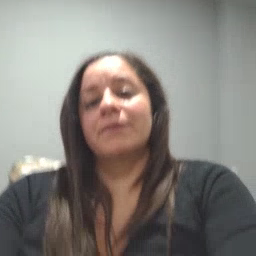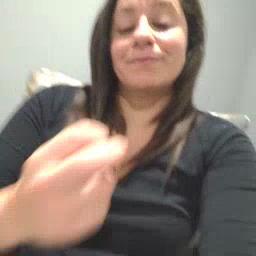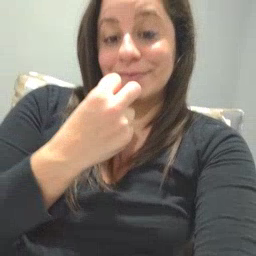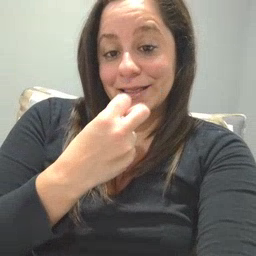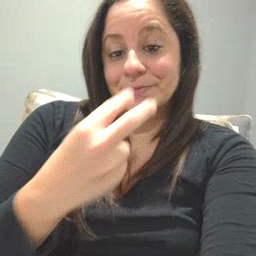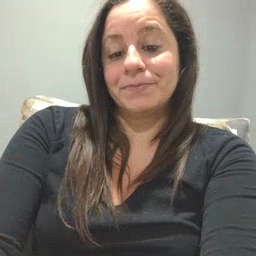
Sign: snack